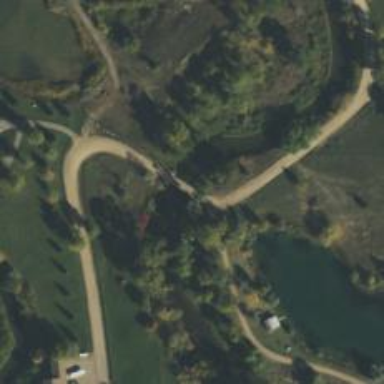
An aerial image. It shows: Residential road with bridge.